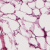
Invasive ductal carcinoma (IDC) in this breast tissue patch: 0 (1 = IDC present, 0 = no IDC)